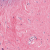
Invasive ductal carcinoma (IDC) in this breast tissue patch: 0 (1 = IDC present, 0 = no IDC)